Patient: sex F, age 67
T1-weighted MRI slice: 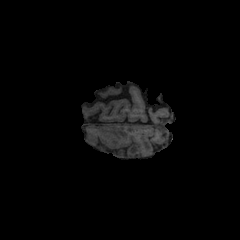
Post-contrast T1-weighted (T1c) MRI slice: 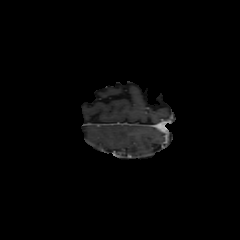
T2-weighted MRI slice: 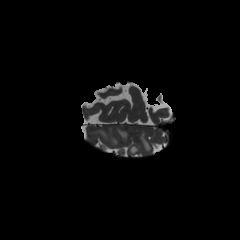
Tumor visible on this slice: yes
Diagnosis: Astrocytoma, IDH-mutant
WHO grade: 4